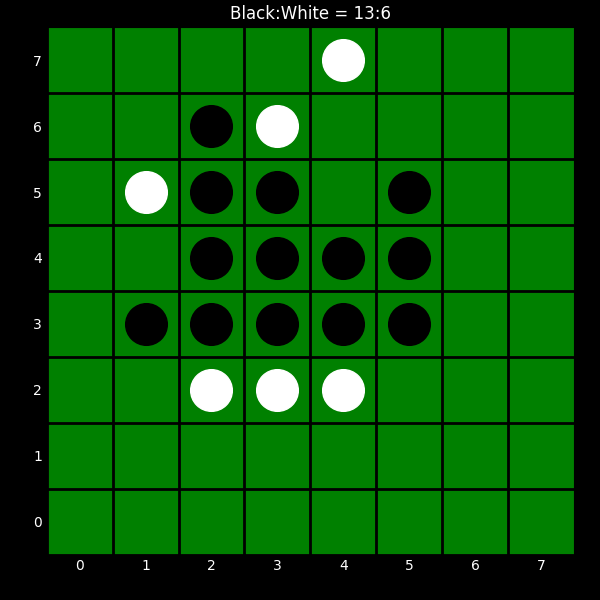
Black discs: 13
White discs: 6